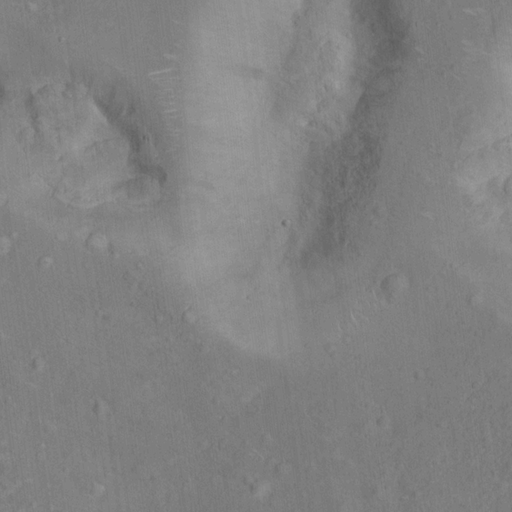
Objects detected: cone